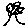
Label: tree